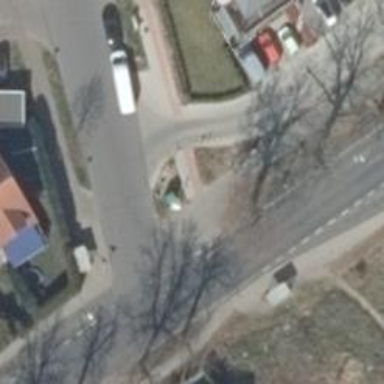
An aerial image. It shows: Footway.